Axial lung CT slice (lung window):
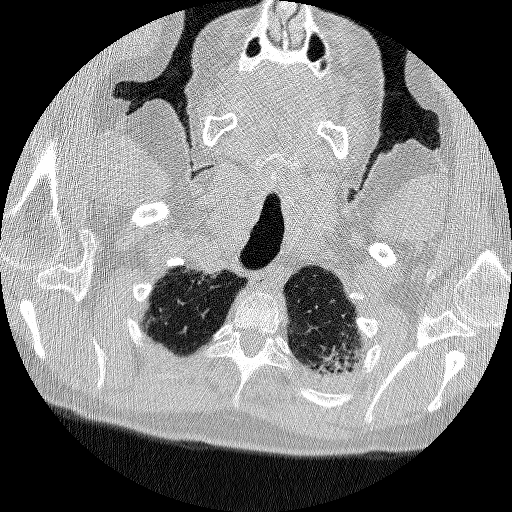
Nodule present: no